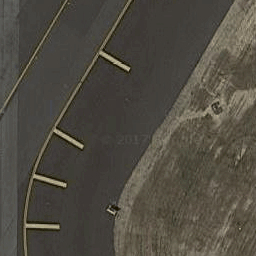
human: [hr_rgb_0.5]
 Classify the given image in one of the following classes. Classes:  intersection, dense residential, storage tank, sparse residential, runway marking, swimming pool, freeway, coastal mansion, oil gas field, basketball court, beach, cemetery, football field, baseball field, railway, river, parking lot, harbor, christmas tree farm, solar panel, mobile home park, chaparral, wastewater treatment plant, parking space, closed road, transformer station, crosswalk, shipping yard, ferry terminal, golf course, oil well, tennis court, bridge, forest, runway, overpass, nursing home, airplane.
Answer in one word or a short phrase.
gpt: runway marking